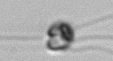
Label: flagellate_morphotype1